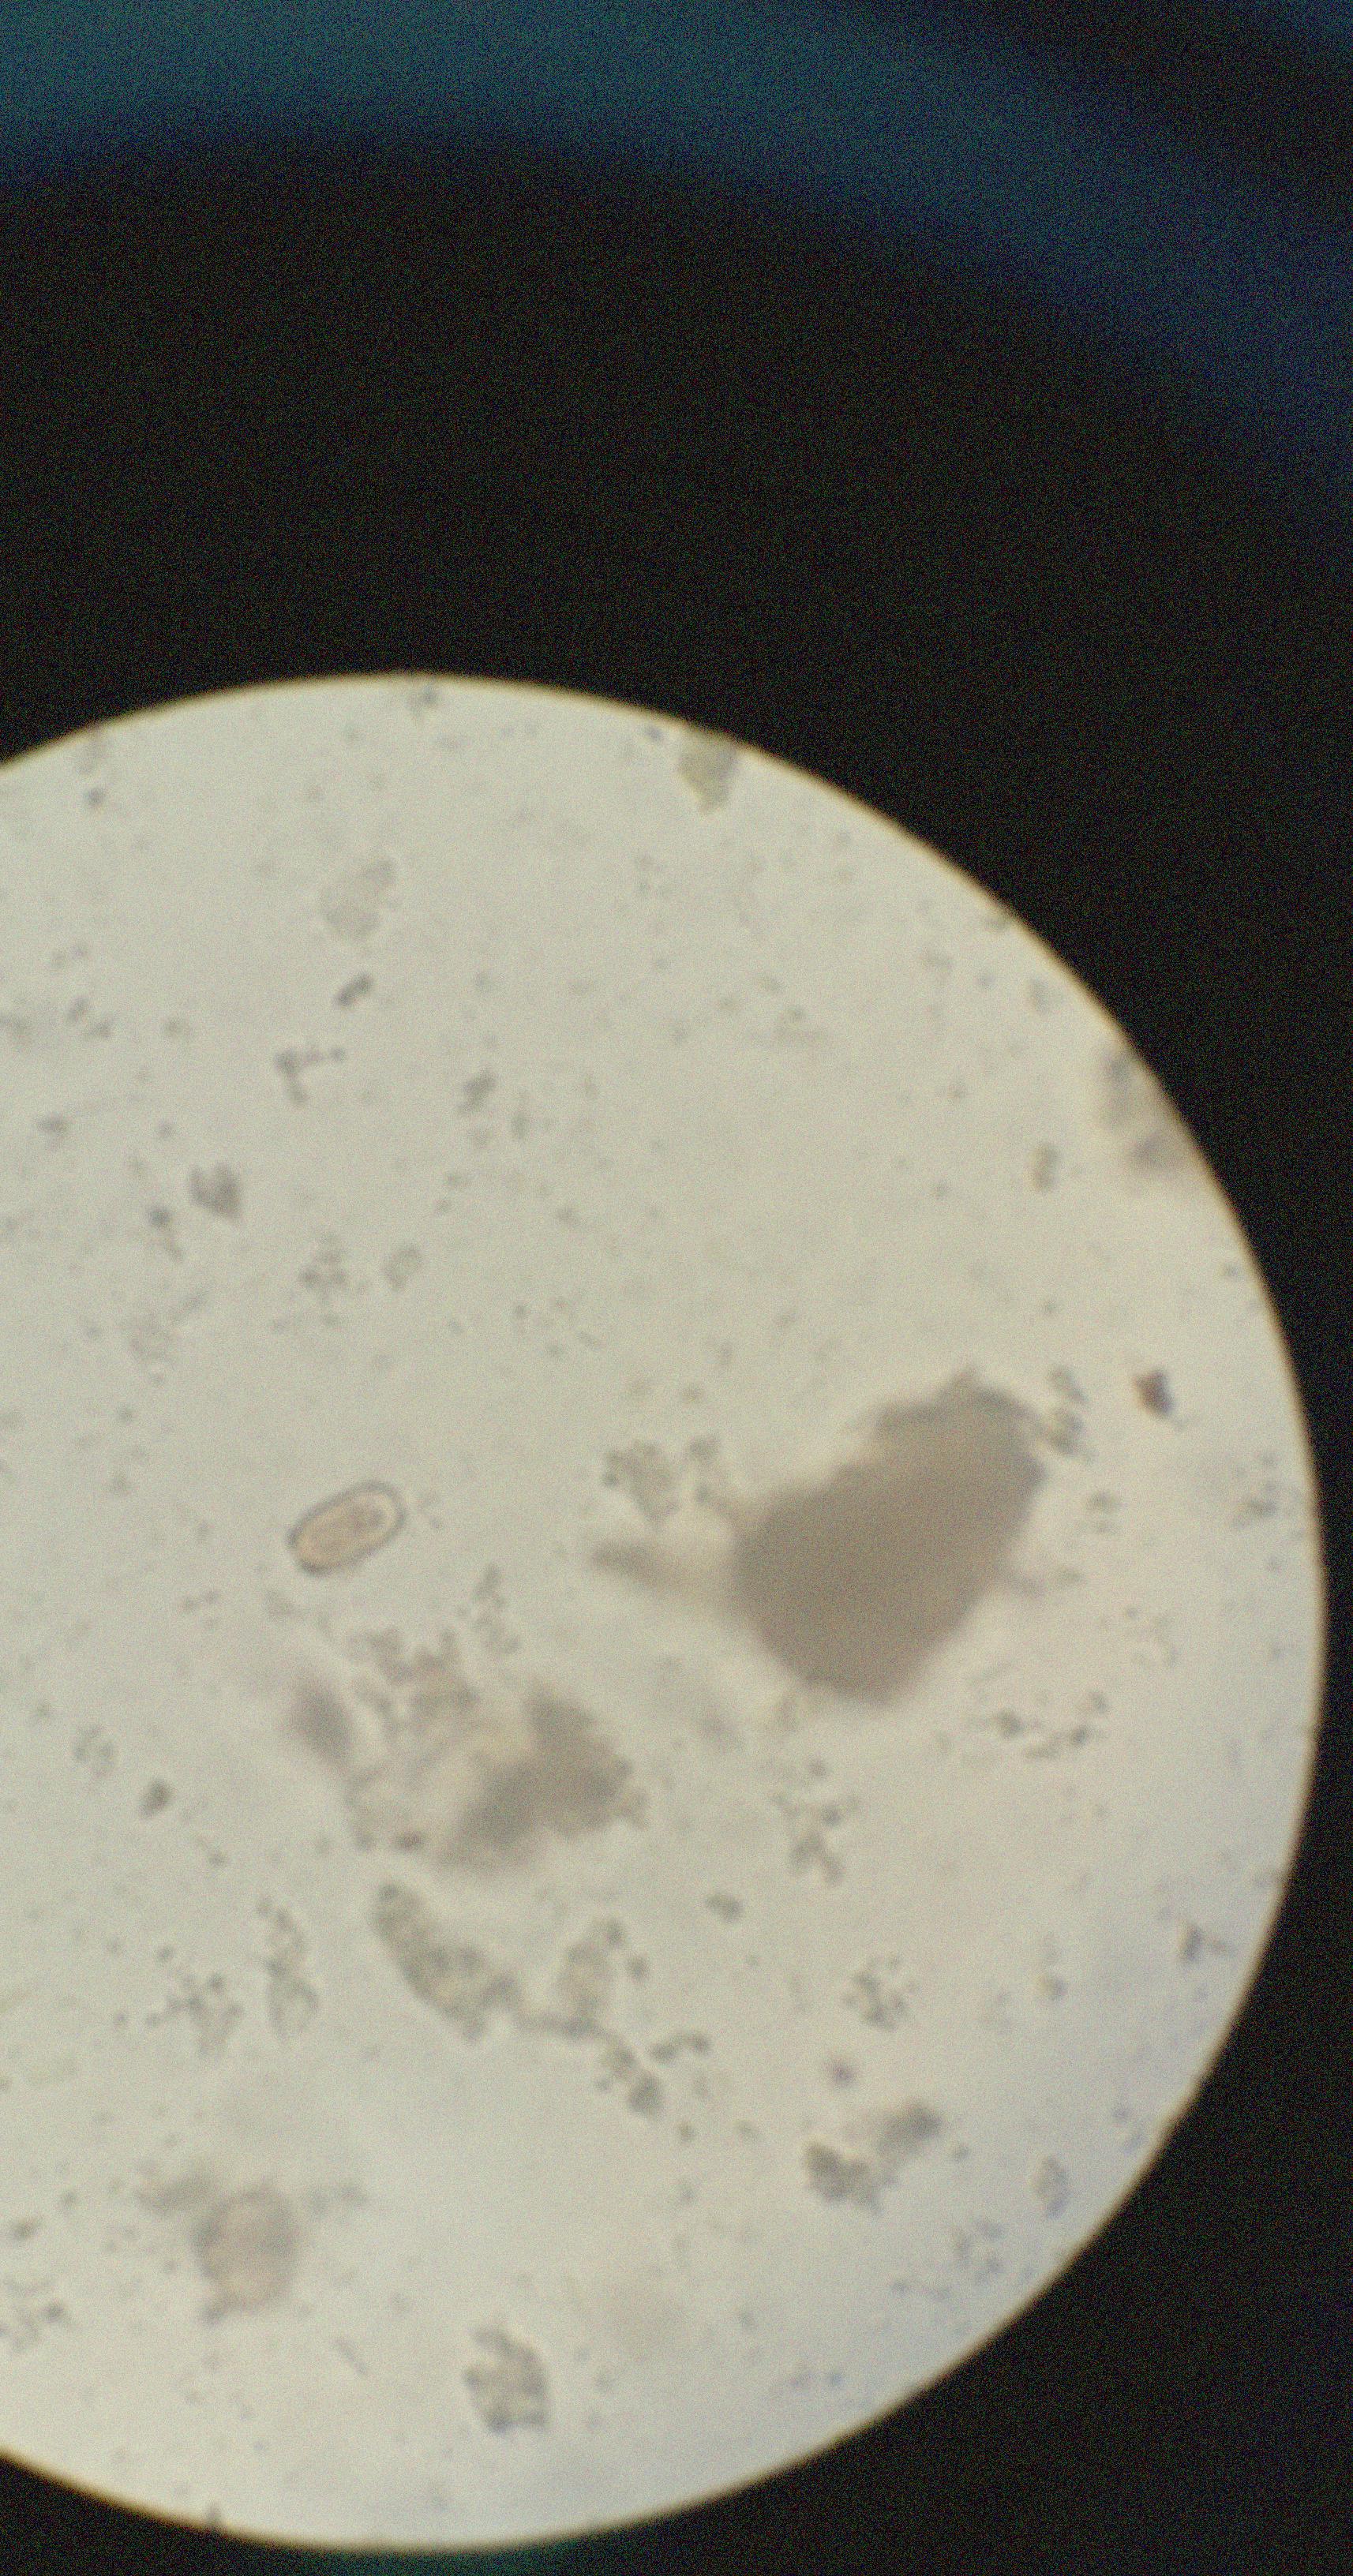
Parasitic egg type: Capillaria philippinensis